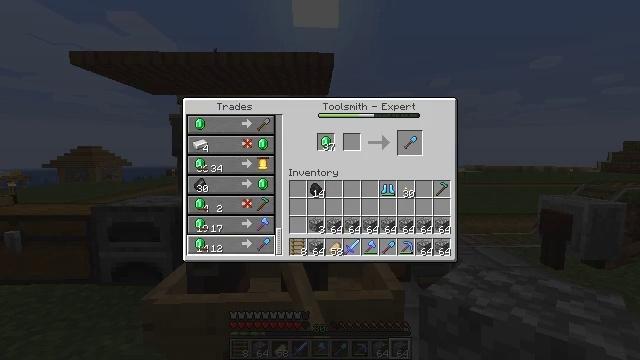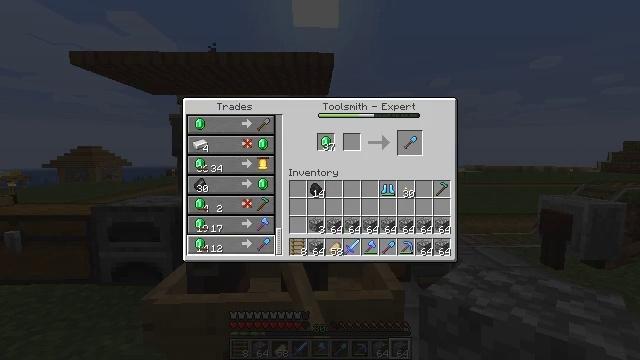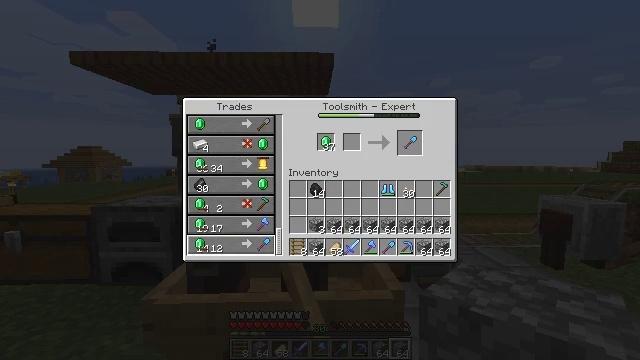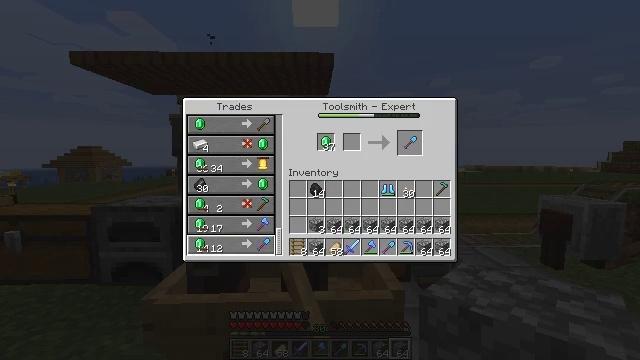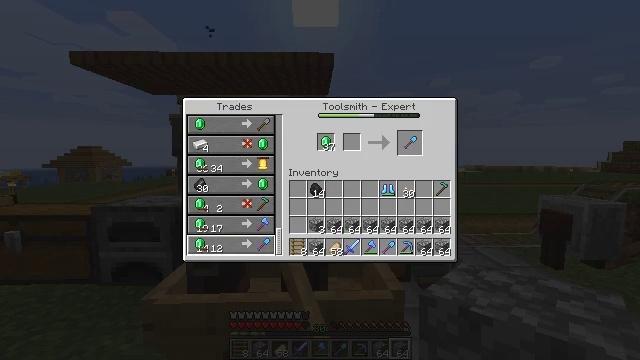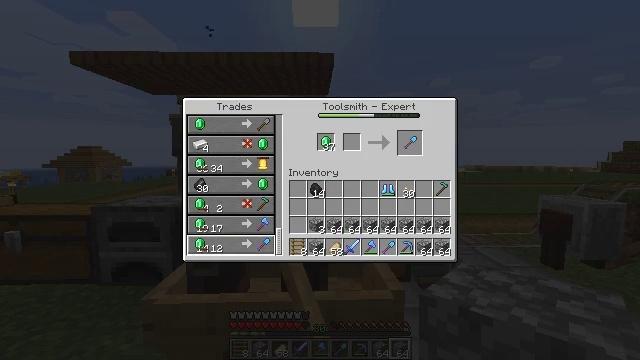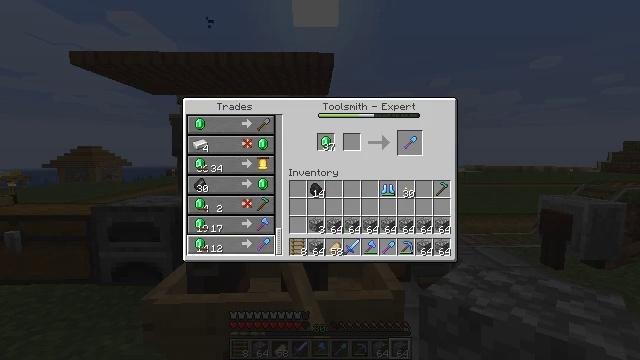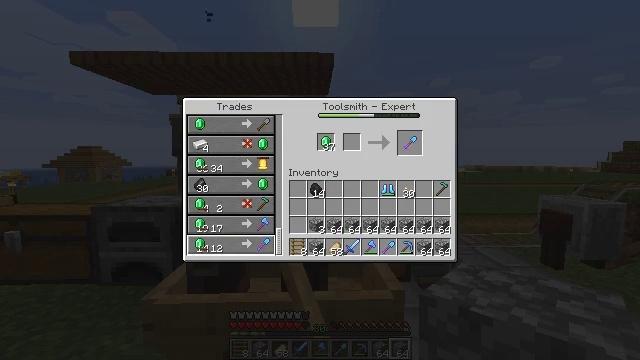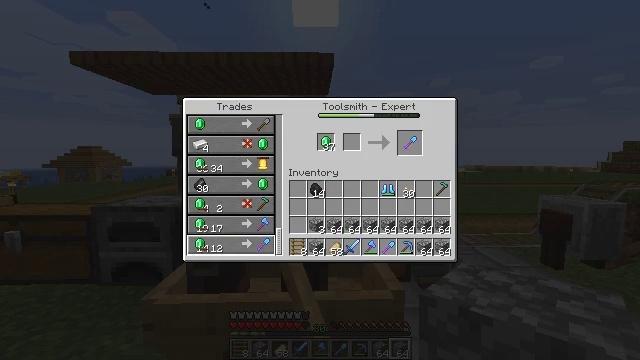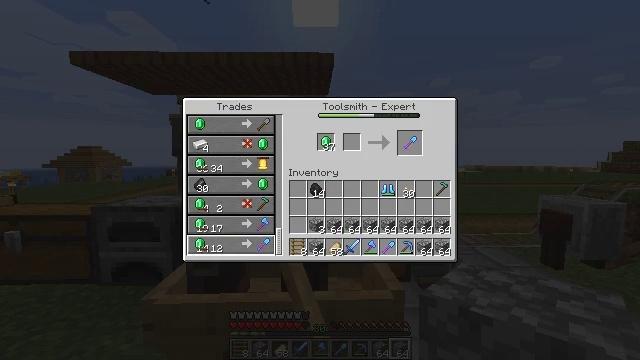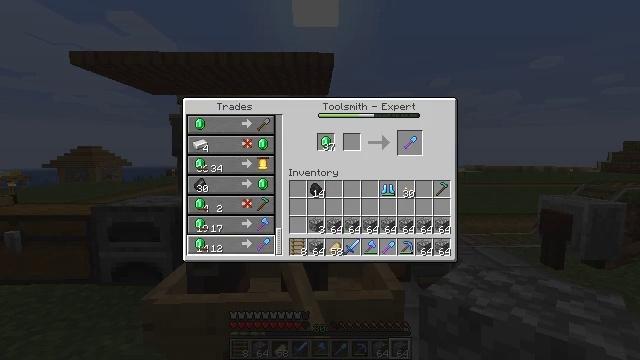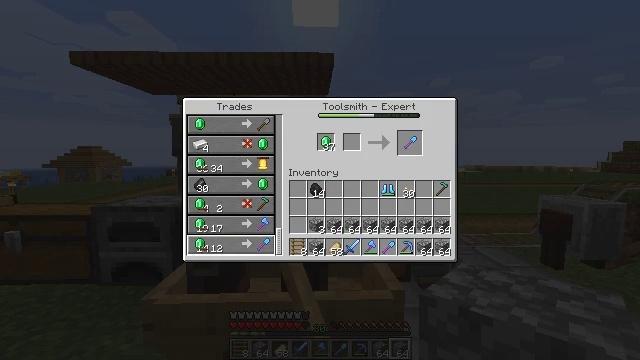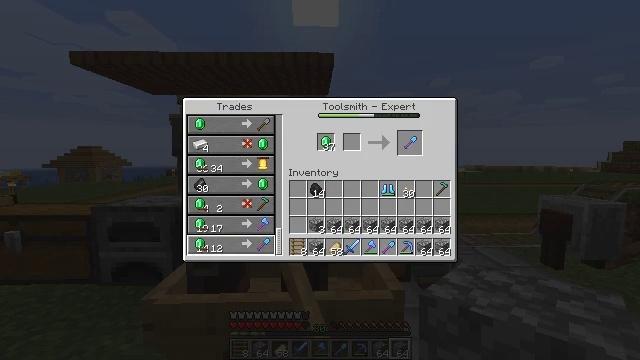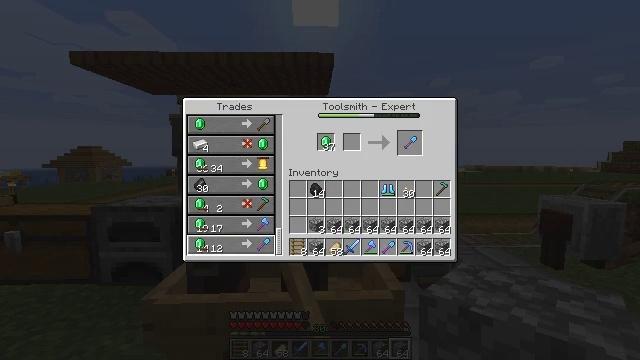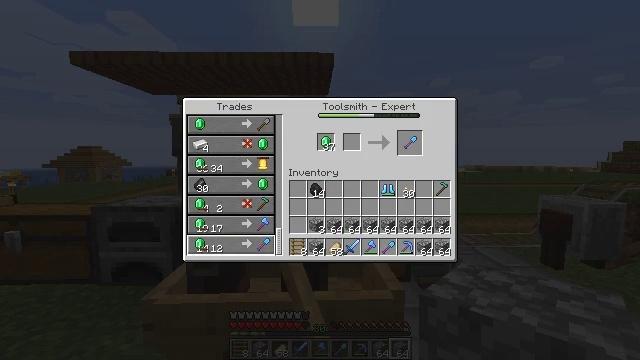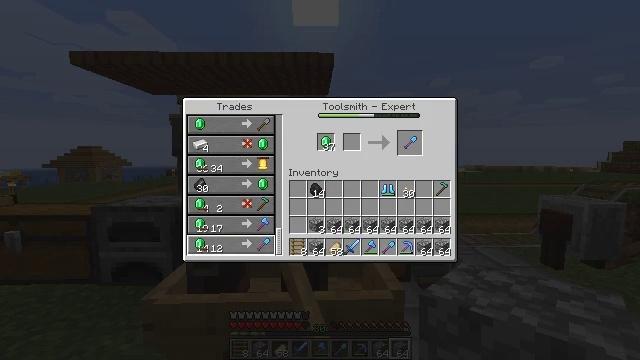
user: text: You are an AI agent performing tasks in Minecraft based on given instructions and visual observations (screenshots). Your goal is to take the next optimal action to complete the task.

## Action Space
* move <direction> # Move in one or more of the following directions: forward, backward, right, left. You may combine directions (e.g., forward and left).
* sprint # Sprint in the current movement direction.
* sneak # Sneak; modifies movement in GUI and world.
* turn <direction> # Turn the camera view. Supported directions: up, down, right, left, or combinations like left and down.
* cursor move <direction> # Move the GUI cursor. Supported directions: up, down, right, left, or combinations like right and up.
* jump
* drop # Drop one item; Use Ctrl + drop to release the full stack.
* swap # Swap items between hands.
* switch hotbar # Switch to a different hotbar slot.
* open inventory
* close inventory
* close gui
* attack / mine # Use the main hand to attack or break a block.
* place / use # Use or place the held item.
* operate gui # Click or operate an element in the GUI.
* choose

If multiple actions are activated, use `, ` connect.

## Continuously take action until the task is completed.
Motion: motion action
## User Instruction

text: Open the crafting table to craft a diamond shovel.
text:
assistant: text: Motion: no_op
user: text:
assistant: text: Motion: no_op
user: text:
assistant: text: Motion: no_op
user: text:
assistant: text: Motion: no_op
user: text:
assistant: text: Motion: no_op
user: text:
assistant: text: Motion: no_op
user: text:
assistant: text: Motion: no_op
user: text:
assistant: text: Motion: no_op
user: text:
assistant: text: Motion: no_op
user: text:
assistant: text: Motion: no_op
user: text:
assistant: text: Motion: no_op
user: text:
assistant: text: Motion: no_op
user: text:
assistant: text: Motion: no_op
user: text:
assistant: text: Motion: no_op
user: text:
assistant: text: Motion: no_op
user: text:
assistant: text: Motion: no_op
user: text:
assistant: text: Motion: no_op
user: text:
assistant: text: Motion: no_op
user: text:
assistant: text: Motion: no_op
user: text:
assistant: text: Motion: no_op
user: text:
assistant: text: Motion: no_op
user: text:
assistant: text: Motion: no_op
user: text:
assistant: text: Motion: no_op
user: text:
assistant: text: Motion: no_op
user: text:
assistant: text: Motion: no_op
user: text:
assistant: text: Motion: no_op
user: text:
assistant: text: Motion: no_op
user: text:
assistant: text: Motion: cursor move right
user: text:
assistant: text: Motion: cursor move right
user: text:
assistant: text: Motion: cursor move right and up